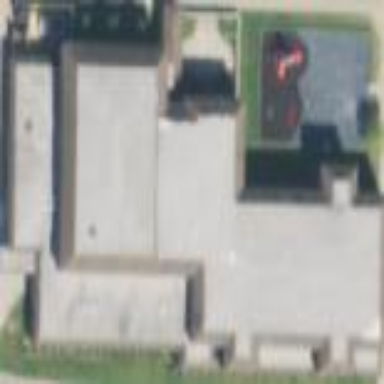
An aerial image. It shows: School building.